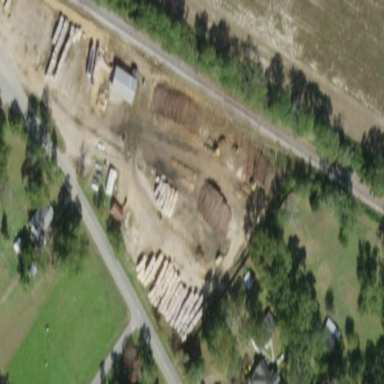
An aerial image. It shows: Industrial area designated as lumber yard.